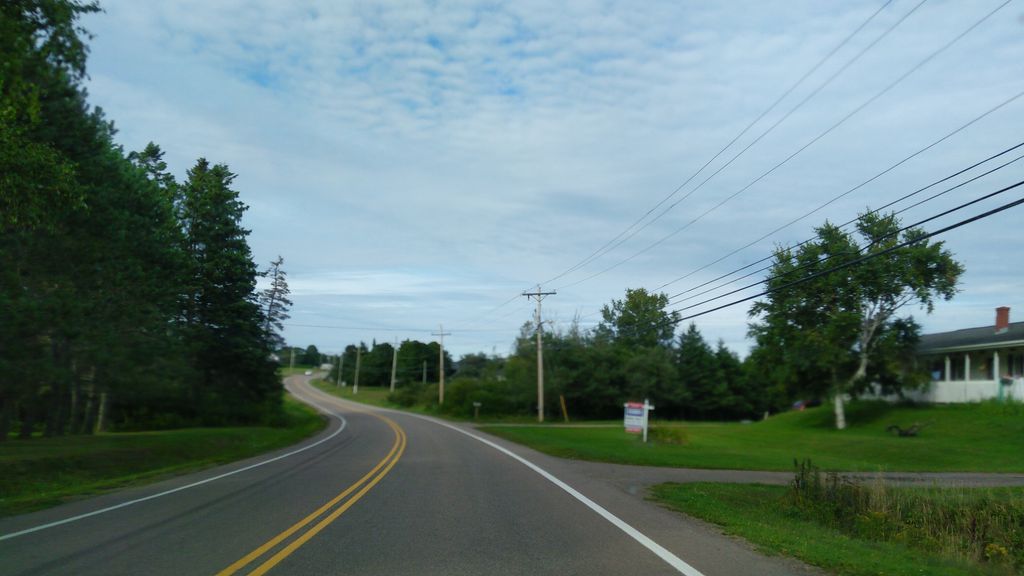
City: charlottetown